Field crop: maize
Growth stage: 2
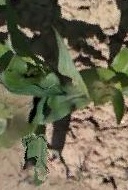
Species: maize